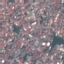
Land use / land cover: Residential